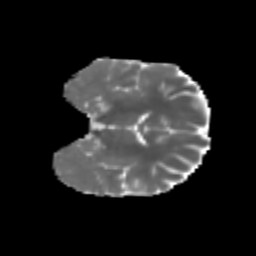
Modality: MD
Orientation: coronal
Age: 21
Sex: female
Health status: healthy